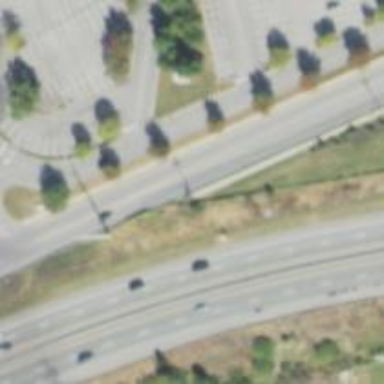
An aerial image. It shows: Secondary road with asphalt surface. There is sidewalk on the left side.